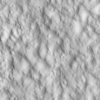
Label: not_dusty